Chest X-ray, PA view. Patient: 63 years old, sex F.
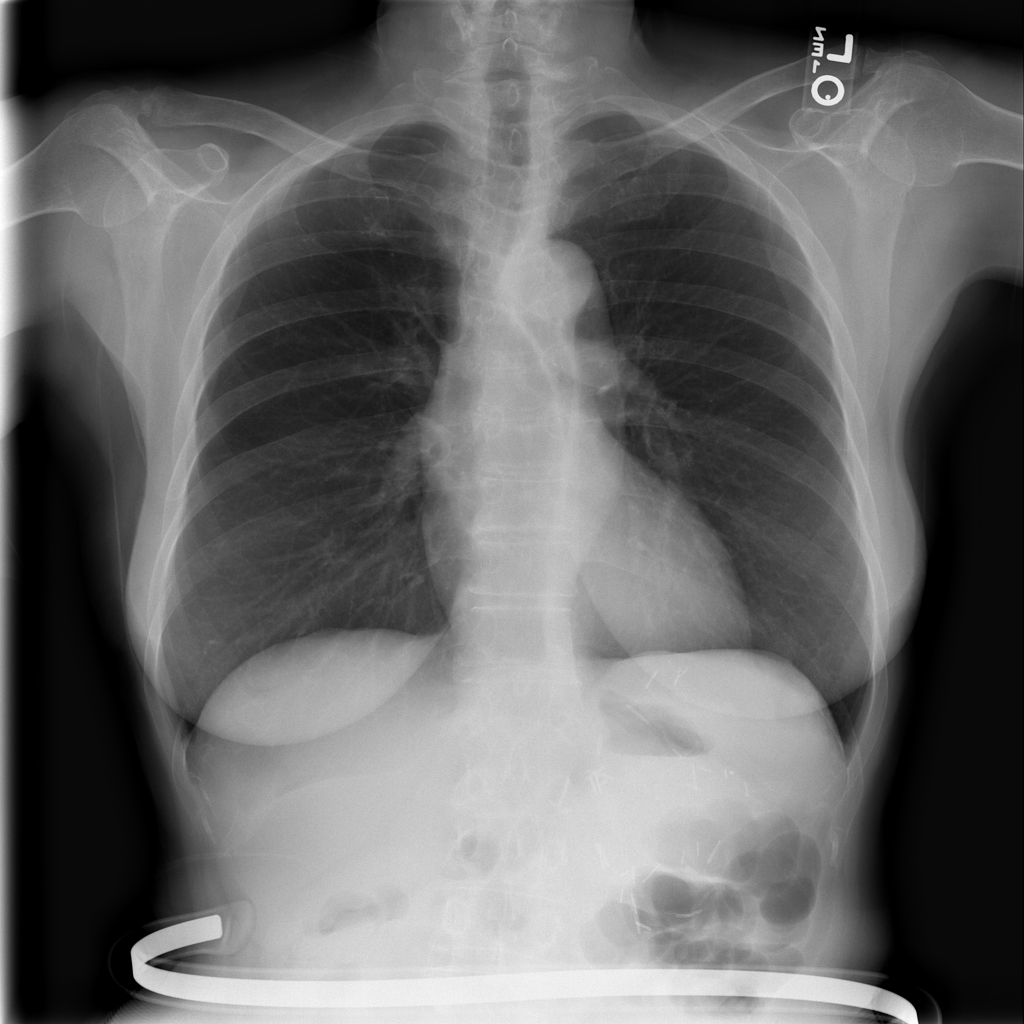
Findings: No Finding